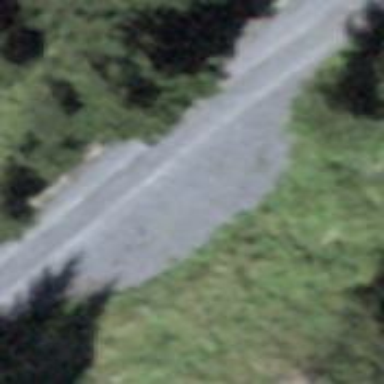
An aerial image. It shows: Passing place on the road.